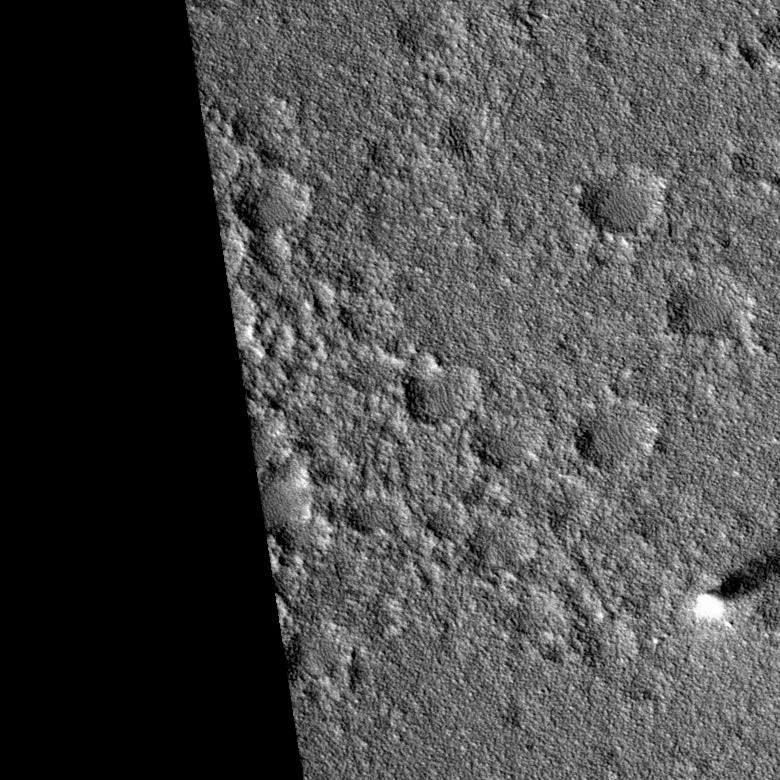
Label: dustdevil